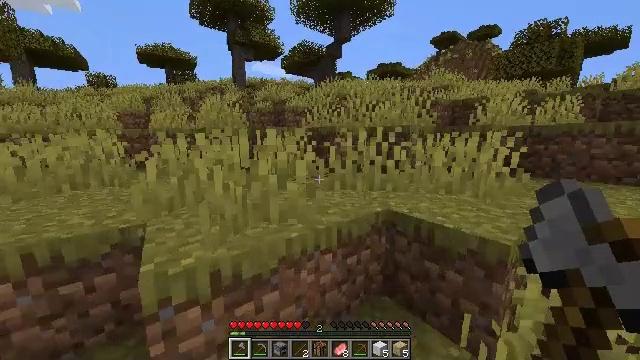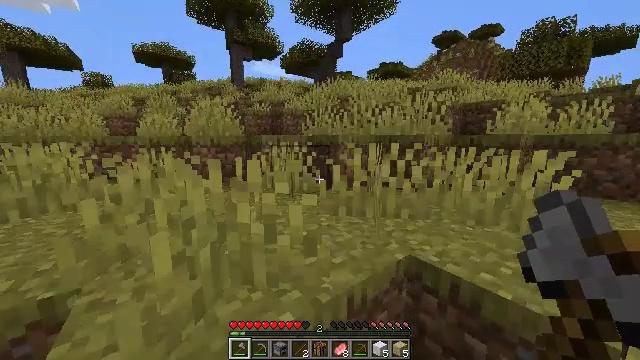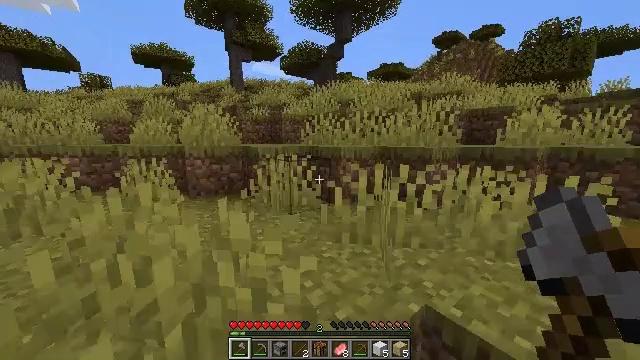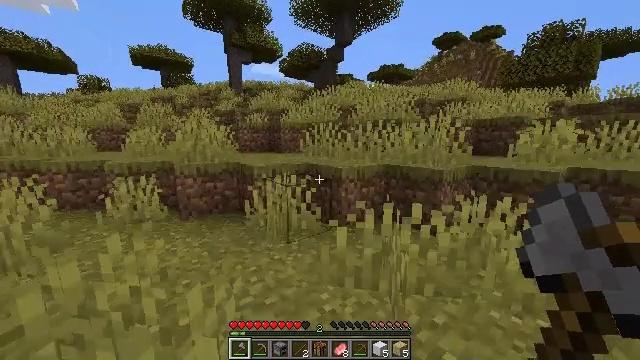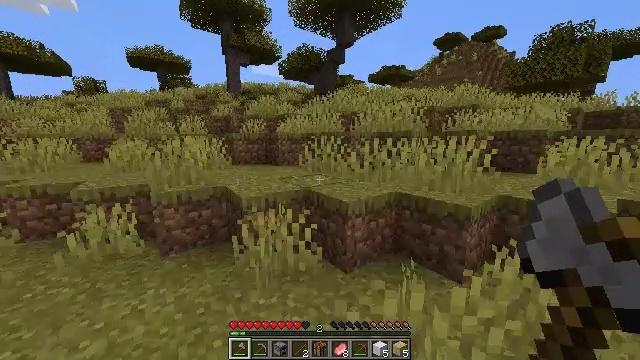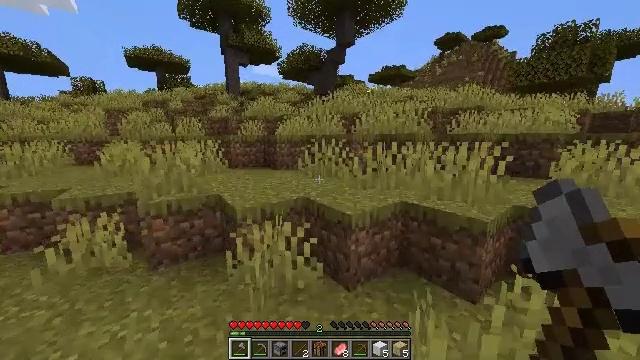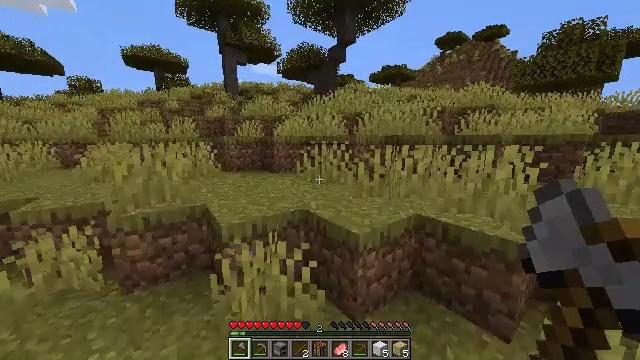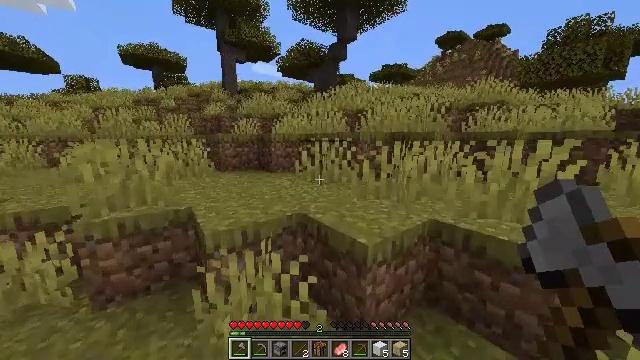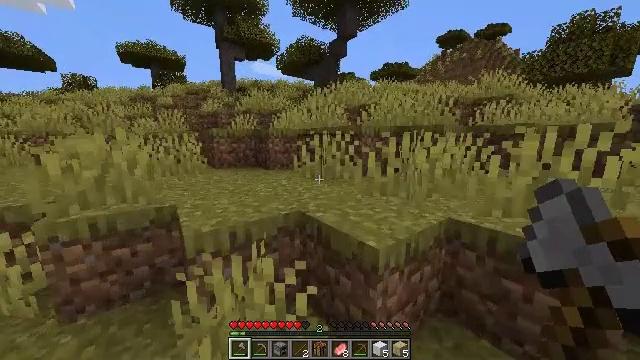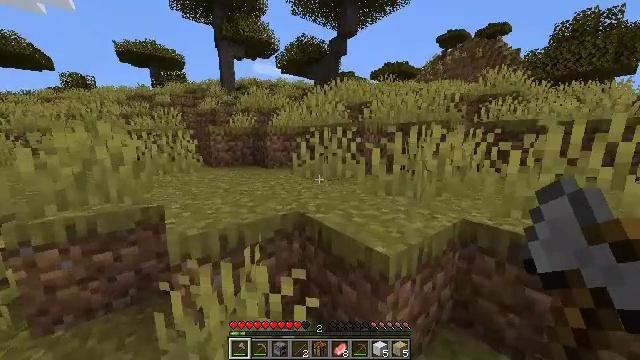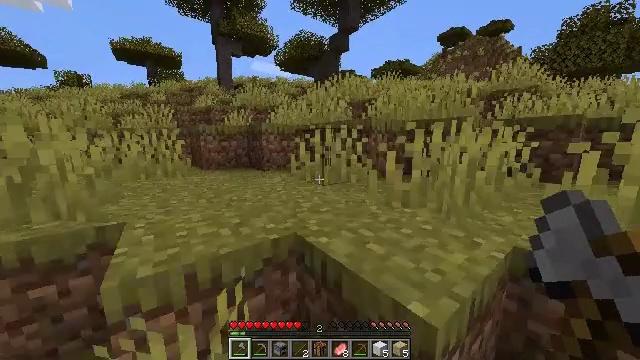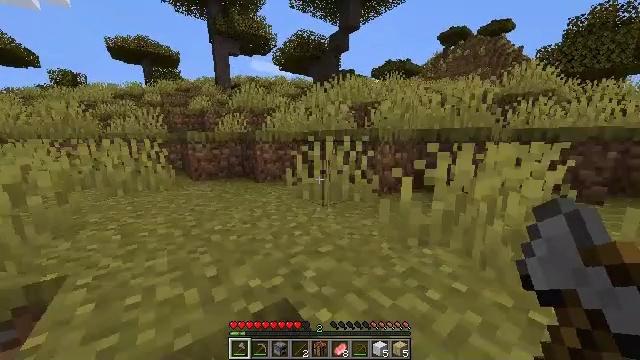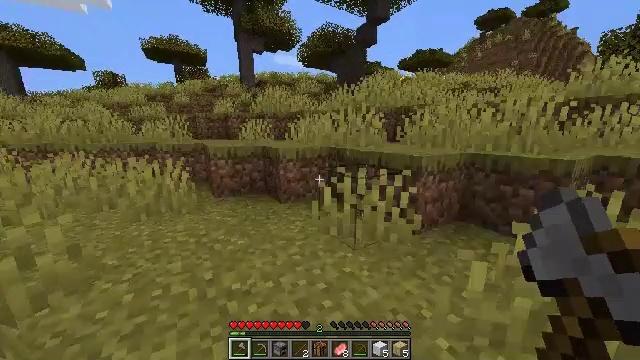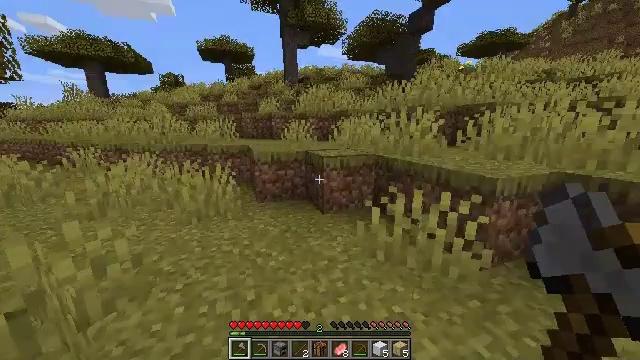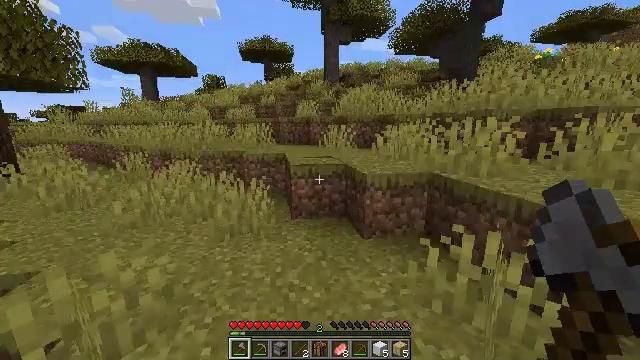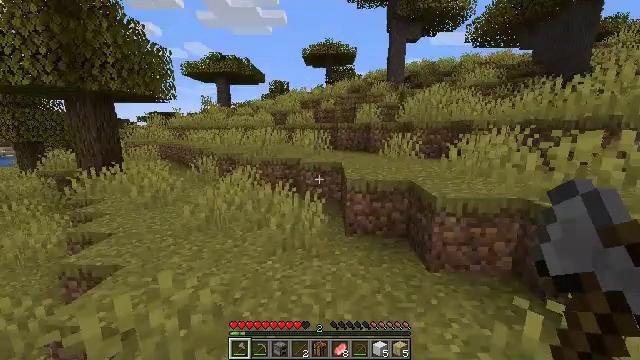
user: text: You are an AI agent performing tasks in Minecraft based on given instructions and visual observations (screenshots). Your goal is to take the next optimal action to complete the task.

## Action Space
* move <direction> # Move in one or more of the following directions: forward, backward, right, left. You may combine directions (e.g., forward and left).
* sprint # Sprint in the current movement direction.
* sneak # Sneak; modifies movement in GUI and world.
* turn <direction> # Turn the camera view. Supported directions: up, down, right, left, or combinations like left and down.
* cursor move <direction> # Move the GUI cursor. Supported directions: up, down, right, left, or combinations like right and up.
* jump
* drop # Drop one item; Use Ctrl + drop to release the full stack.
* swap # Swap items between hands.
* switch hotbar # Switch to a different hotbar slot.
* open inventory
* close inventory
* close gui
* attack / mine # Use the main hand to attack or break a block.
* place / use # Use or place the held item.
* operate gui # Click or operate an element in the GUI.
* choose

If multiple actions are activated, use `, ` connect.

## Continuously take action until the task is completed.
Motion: motion action
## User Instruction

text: Hunt a pig.
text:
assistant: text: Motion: move forward, sprint, jump
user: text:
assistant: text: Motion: move forward, sprint, jump
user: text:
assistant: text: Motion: move forward, sprint, jump
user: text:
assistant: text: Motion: move forward, sprint, jump
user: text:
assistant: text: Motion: move forward, sprint, jump
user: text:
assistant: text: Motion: move forward, sprint, jump
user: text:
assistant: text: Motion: move forward, sprint, jump
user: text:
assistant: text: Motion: move forward, sprint, jump
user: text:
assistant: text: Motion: move forward, sprint, jump
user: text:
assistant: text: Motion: move forward, sprint, jump
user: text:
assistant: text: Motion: move forward, sprint, jump
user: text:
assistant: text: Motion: move forward, sprint, turn left and down, jump
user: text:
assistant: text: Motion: move forward, sprint, turn left and down, jump
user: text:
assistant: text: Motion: move forward, sprint, turn left, jump
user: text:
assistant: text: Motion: move forward, sprint, turn left, jump
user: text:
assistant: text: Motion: move forward, sprint, turn left, jump
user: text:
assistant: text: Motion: move forward, sprint, turn left, jump
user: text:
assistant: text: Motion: move forward, sprint, turn left, jump
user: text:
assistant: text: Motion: move forward, sprint, turn left, jump
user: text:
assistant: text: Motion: move forward, sprint, turn left and up, jump
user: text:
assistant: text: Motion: move forward, sprint, turn left and up, jump
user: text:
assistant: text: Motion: move forward, sprint, turn left, jump
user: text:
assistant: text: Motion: move forward, sprint, turn left, jump
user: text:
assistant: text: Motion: move forward, sprint, turn left, jump
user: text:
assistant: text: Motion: move forward, sprint, turn left, jump
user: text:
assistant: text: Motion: move forward, sprint, turn left, jump
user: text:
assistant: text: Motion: move forward, sprint, turn left, jump
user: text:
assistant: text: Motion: move forward, sprint, turn left, jump
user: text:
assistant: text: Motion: move forward, sprint, turn left and down, jump
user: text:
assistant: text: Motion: move forward, sprint, turn left and down, jump